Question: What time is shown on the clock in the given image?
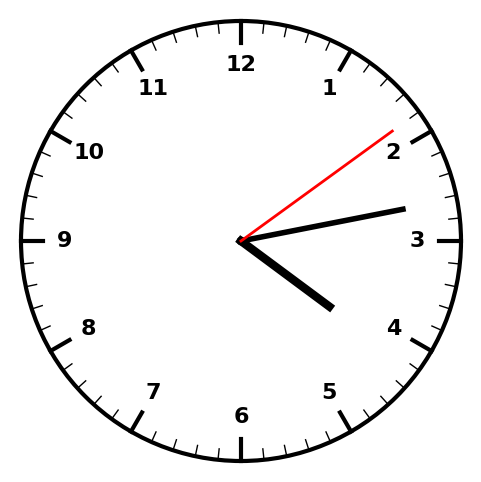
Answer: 04:13:09